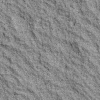
Atmospheric dust classification: not_dusty